Interaction volume radius: 10 \u00c5
Interaction volume height: 30 \u00c5
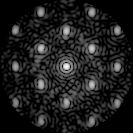
Disorder parameter: 0.3092